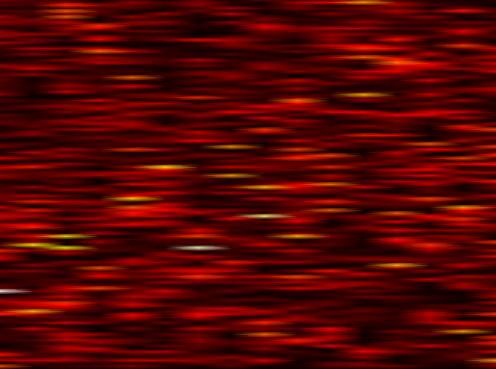
Label: UFMC